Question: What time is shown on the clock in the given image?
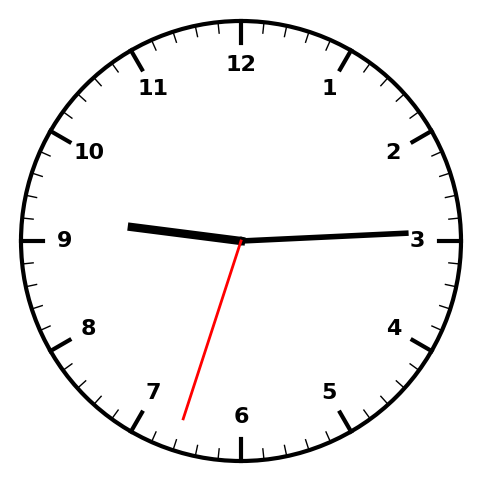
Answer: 09:14:33